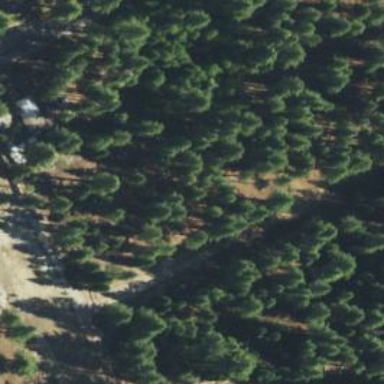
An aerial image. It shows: Evergreen forest with needle-leaved trees.